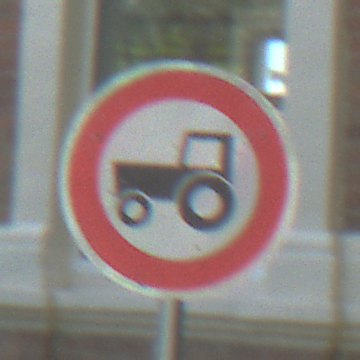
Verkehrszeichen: VerbotKraftfahrzeugeZuegeNichtSchneller25
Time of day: Midday
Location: Outdoor (Suburban)
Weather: Clear
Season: NotSpecified
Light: Natural